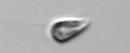
Label: Cryptophyta